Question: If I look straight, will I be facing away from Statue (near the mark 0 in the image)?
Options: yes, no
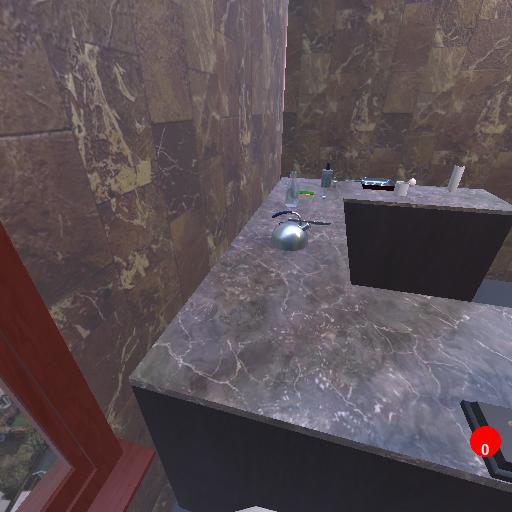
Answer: yes